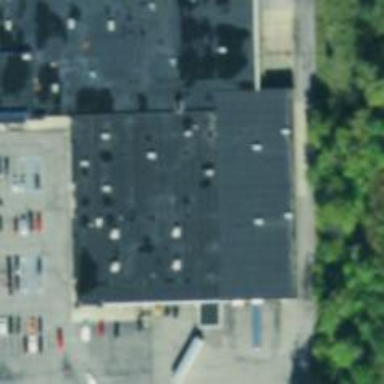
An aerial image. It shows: Retail building.